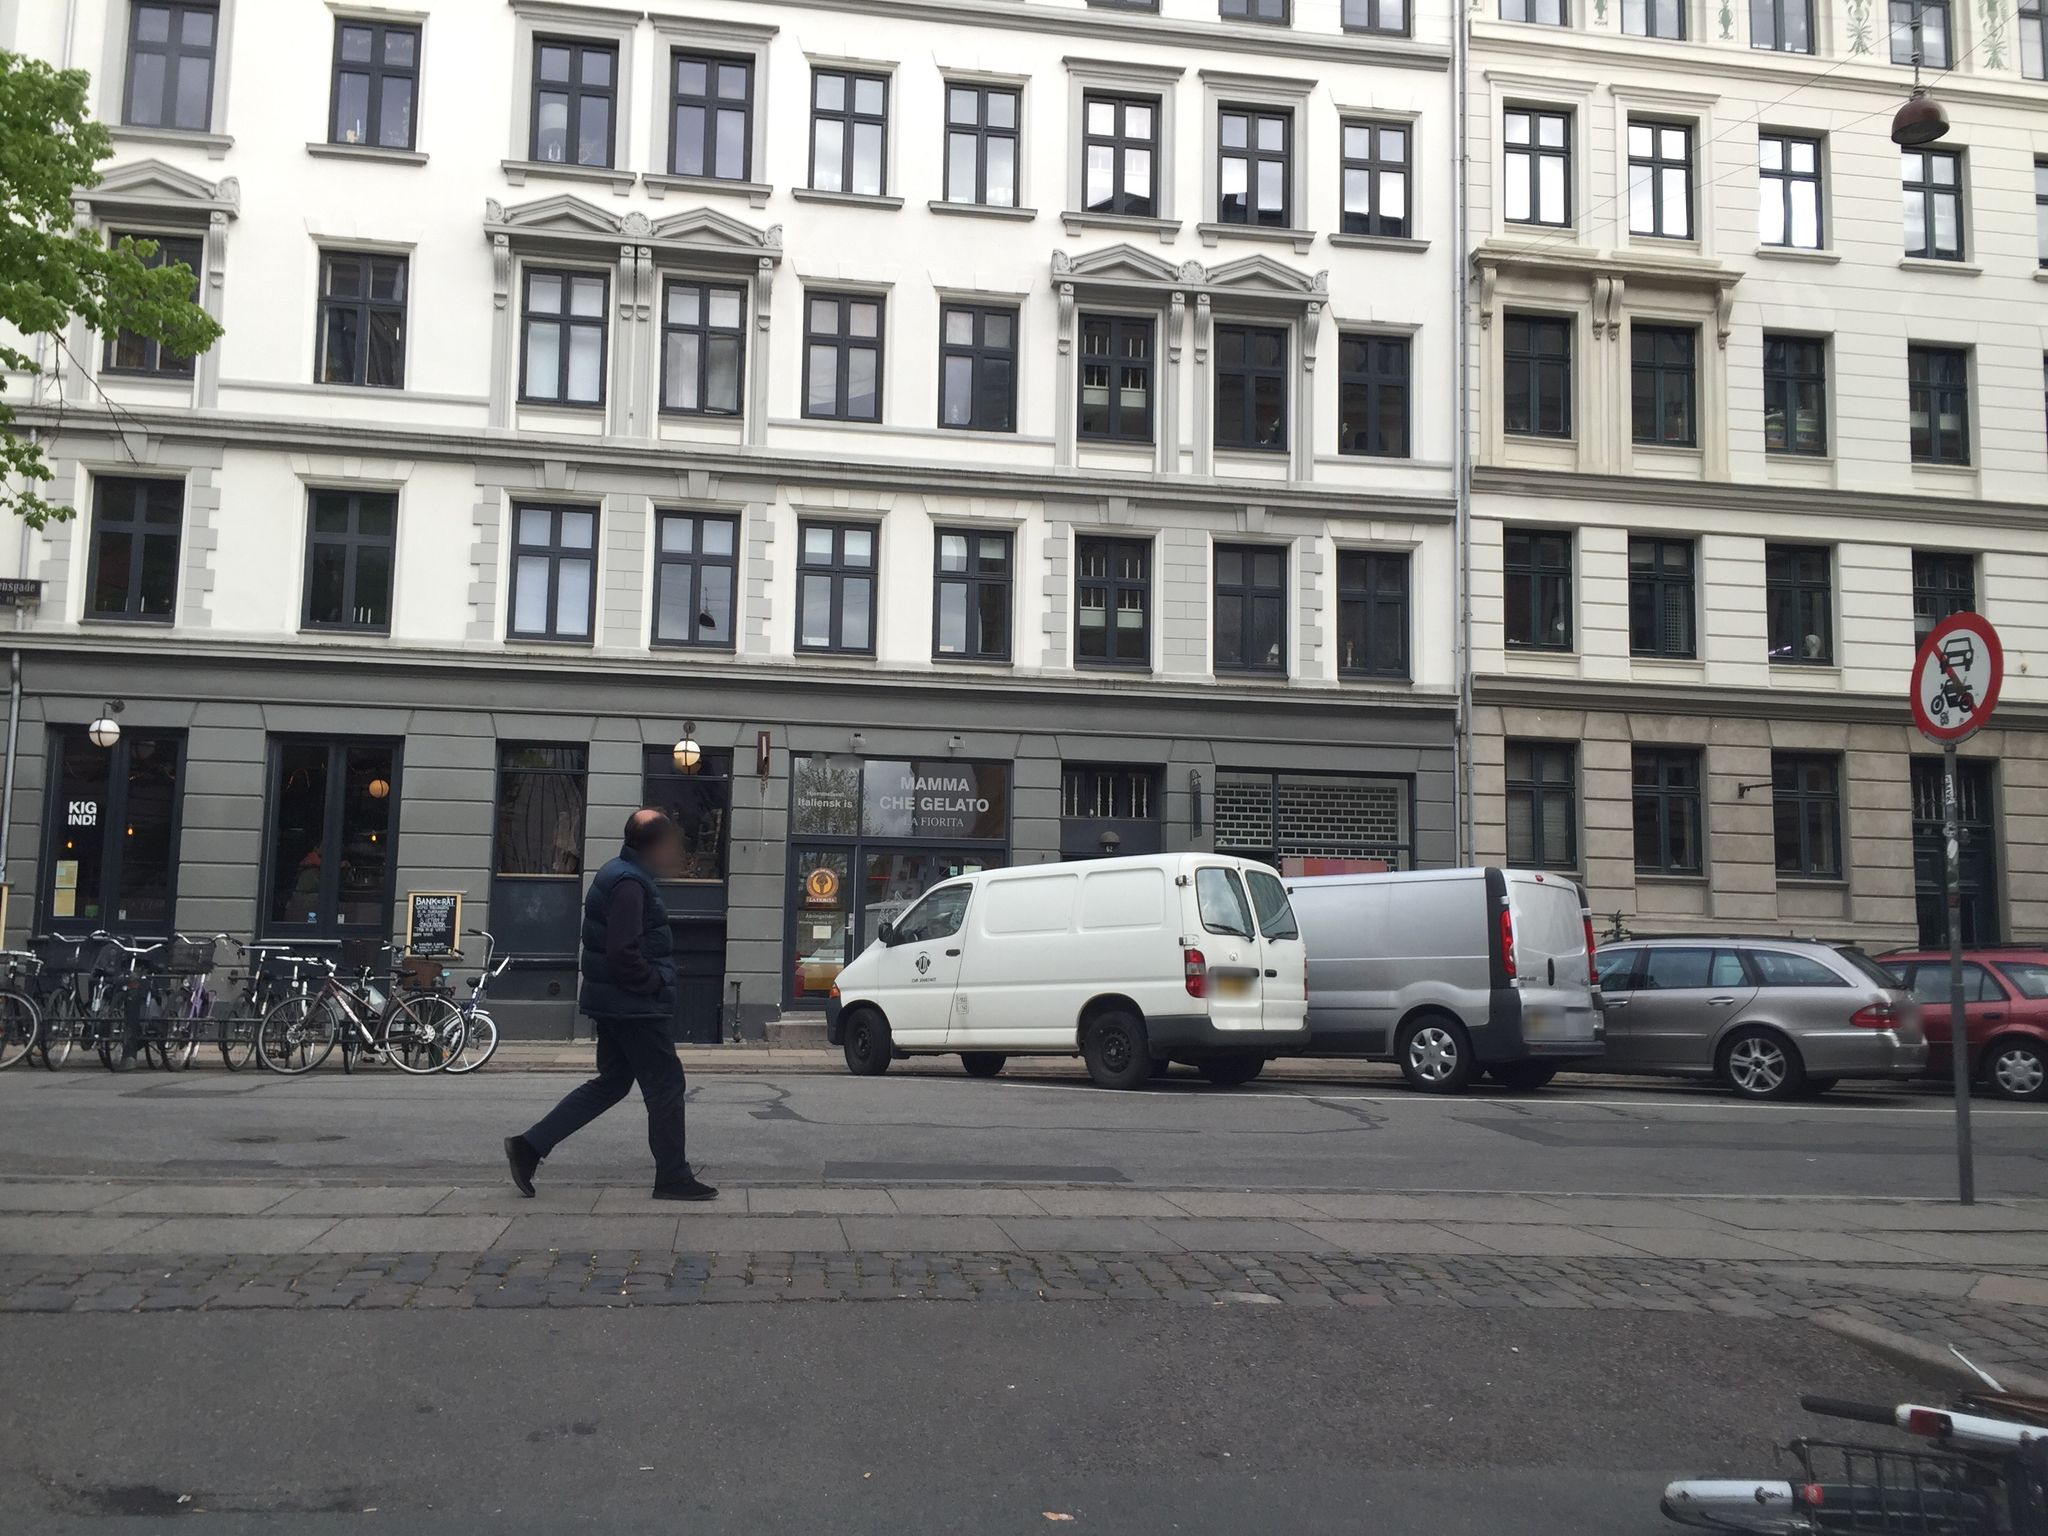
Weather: clear
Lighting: day
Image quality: good
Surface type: walking surface
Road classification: service, footway, residential
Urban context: urban centre
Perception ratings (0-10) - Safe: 3.78, Lively: 7.39, Beautiful: 8.2, Boring: 0.78, Depressing: 2.57, Wealthy: 9.66